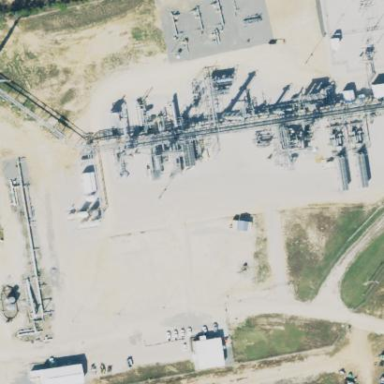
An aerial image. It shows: Industrial area used for gas-related purposes.